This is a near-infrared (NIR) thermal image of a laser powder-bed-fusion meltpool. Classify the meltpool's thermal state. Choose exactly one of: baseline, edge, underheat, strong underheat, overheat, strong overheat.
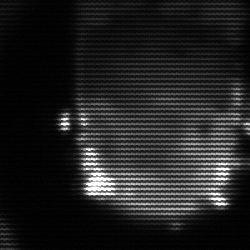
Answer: baseline